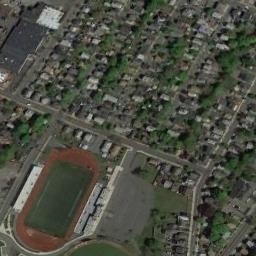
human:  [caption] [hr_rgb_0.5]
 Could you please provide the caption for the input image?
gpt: There is a shabby track and field .

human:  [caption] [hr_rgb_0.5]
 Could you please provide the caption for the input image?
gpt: The ground track field is surrounded by lots of houses arranged neatly .

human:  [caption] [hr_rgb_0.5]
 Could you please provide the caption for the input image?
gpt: There are numerous buildings beside the ground track field .

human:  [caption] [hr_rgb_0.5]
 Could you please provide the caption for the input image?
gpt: A track and field is built in the middle of a residential area, Surrounded by a lot of vegetation .

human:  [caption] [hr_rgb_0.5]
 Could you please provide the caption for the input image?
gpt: There are many buildings beside the ground track field with a red track .